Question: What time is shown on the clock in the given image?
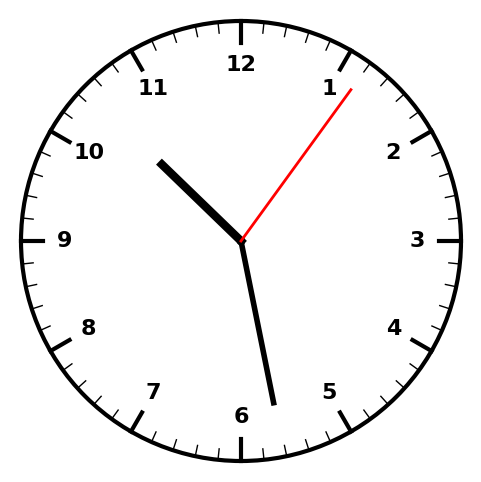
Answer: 10:28:06